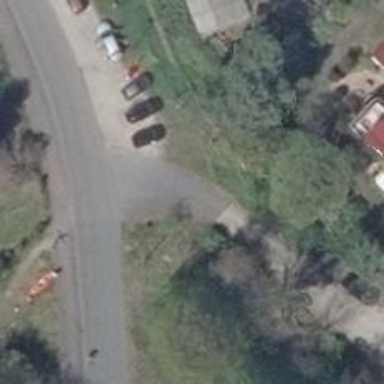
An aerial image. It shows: Footway along the road.